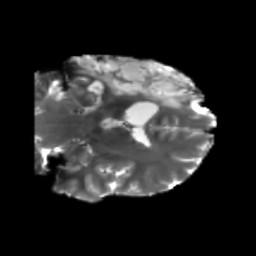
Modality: T2w
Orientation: coronal
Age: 27
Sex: female
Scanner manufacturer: siemens
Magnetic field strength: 3 T
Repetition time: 5.25 s
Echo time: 0.08 s